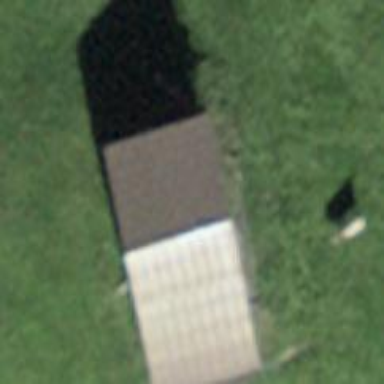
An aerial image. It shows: Barn.